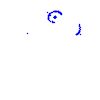
Particle: kaon